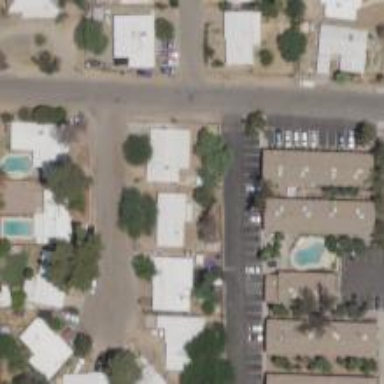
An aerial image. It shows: Residential area with apartments.